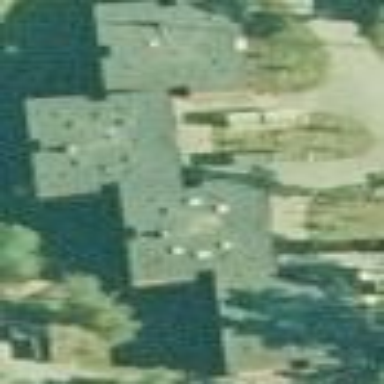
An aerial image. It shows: View of apartment building.